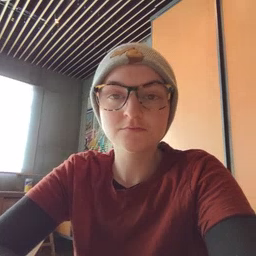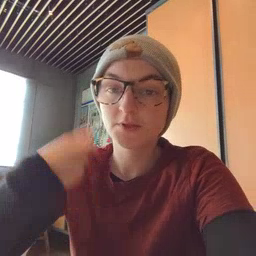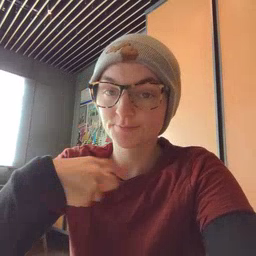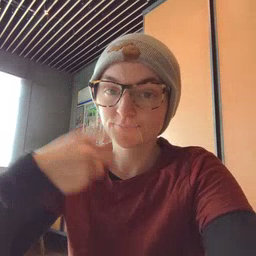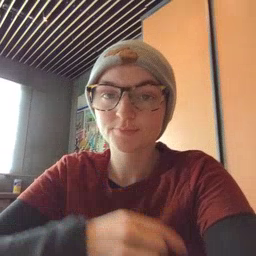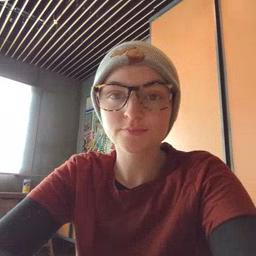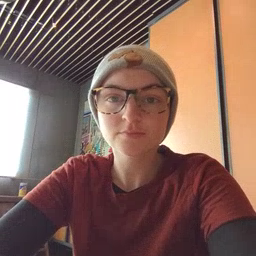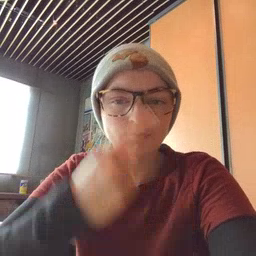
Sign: face